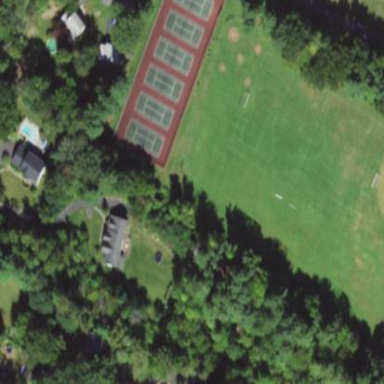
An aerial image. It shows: Tennis court on the leisure land pitch.